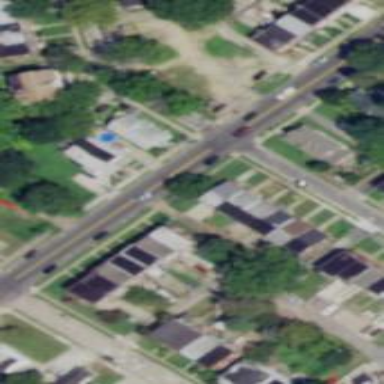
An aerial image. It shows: Alleyway designated as service road.